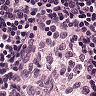
Metastatic tissue present: no